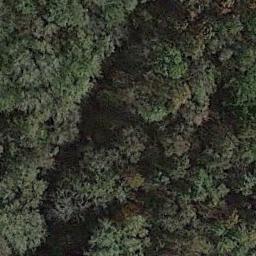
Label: forest